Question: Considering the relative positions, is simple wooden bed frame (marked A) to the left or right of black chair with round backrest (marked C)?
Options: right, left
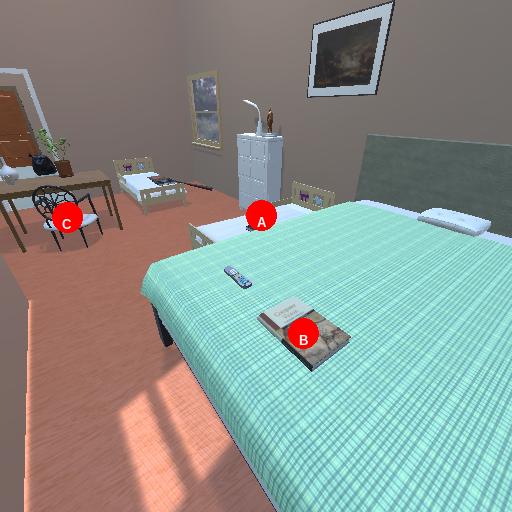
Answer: right